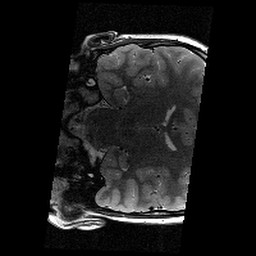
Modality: T2w
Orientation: coronal
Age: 12
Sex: male
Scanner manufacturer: siemens
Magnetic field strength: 3 T
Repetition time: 9.23 s
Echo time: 0.067 s